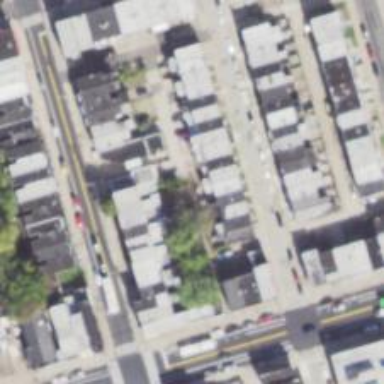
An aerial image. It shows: Alleyway designated as service road.